一年级 · 组合数学
分类整理下面的图形，并填一填。

（1）长方形有（）个，正方形有（）个，三角形有（）个，圆有（）个，平行四边形 $(\quad)$ 个。

（2）平面图形中，（）形最多，三角形和平行四边形一共有（）个。

（3）如果把这些图形分成两组, 可以怎样分？把分组的结果表示出来。

|  |  |  |
| :---: | :--- | :--- |
| 个数 |  |  |
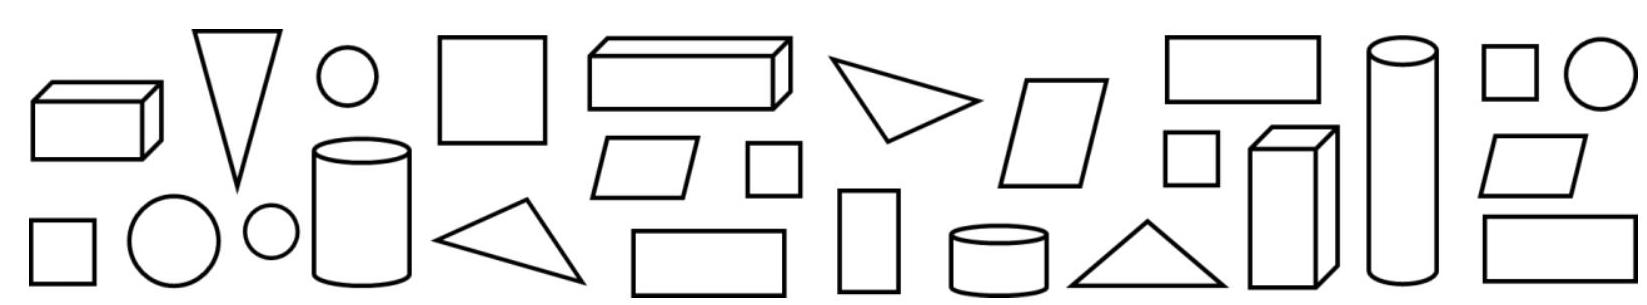
答案: 详解(1) $4 \quad 5 \quad 4 \quad 4 \quad 3$

(2) 正方 7

(3)

|  | 平面图形 | 立体图形 |
| :---: | :---: | :---: |
| 个数 | 20 | 6 |